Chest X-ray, AP view. Patient: 64 years old, sex M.
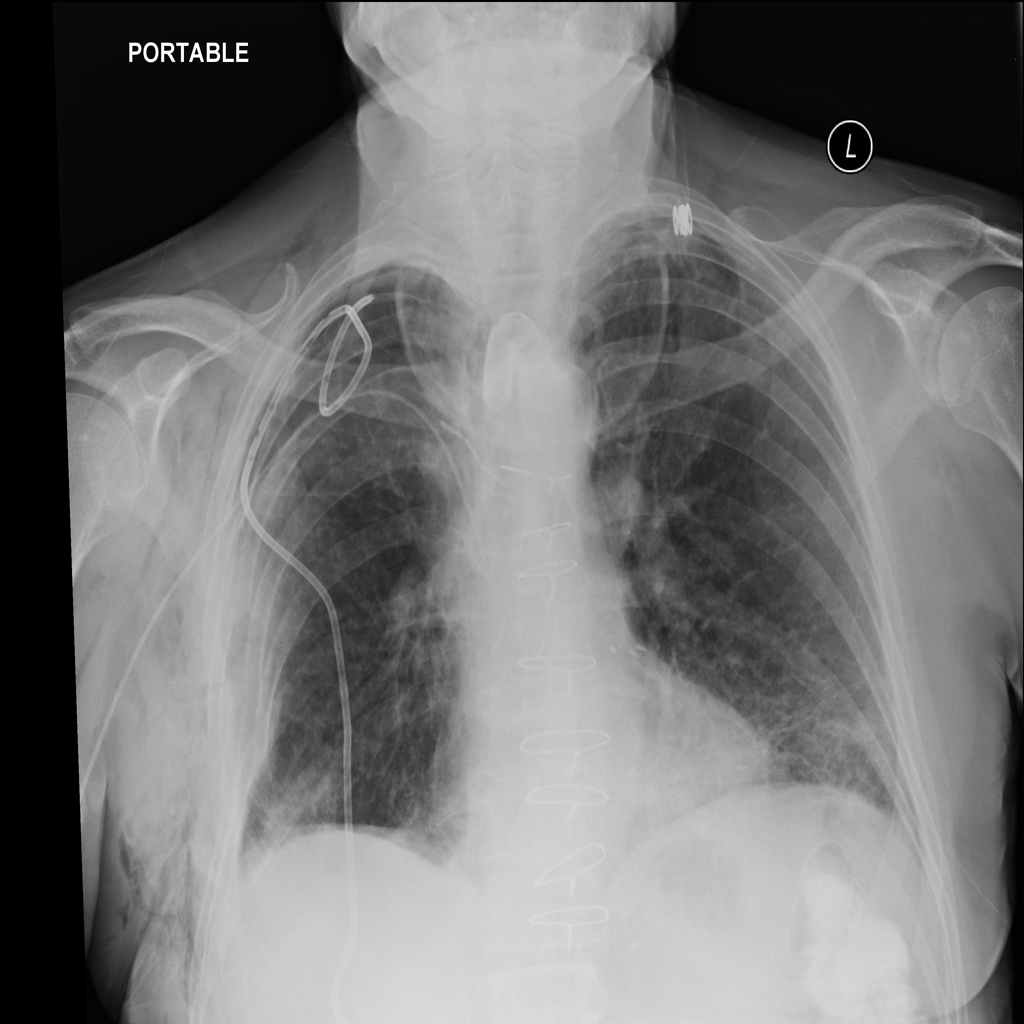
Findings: Pneumothorax